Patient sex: F
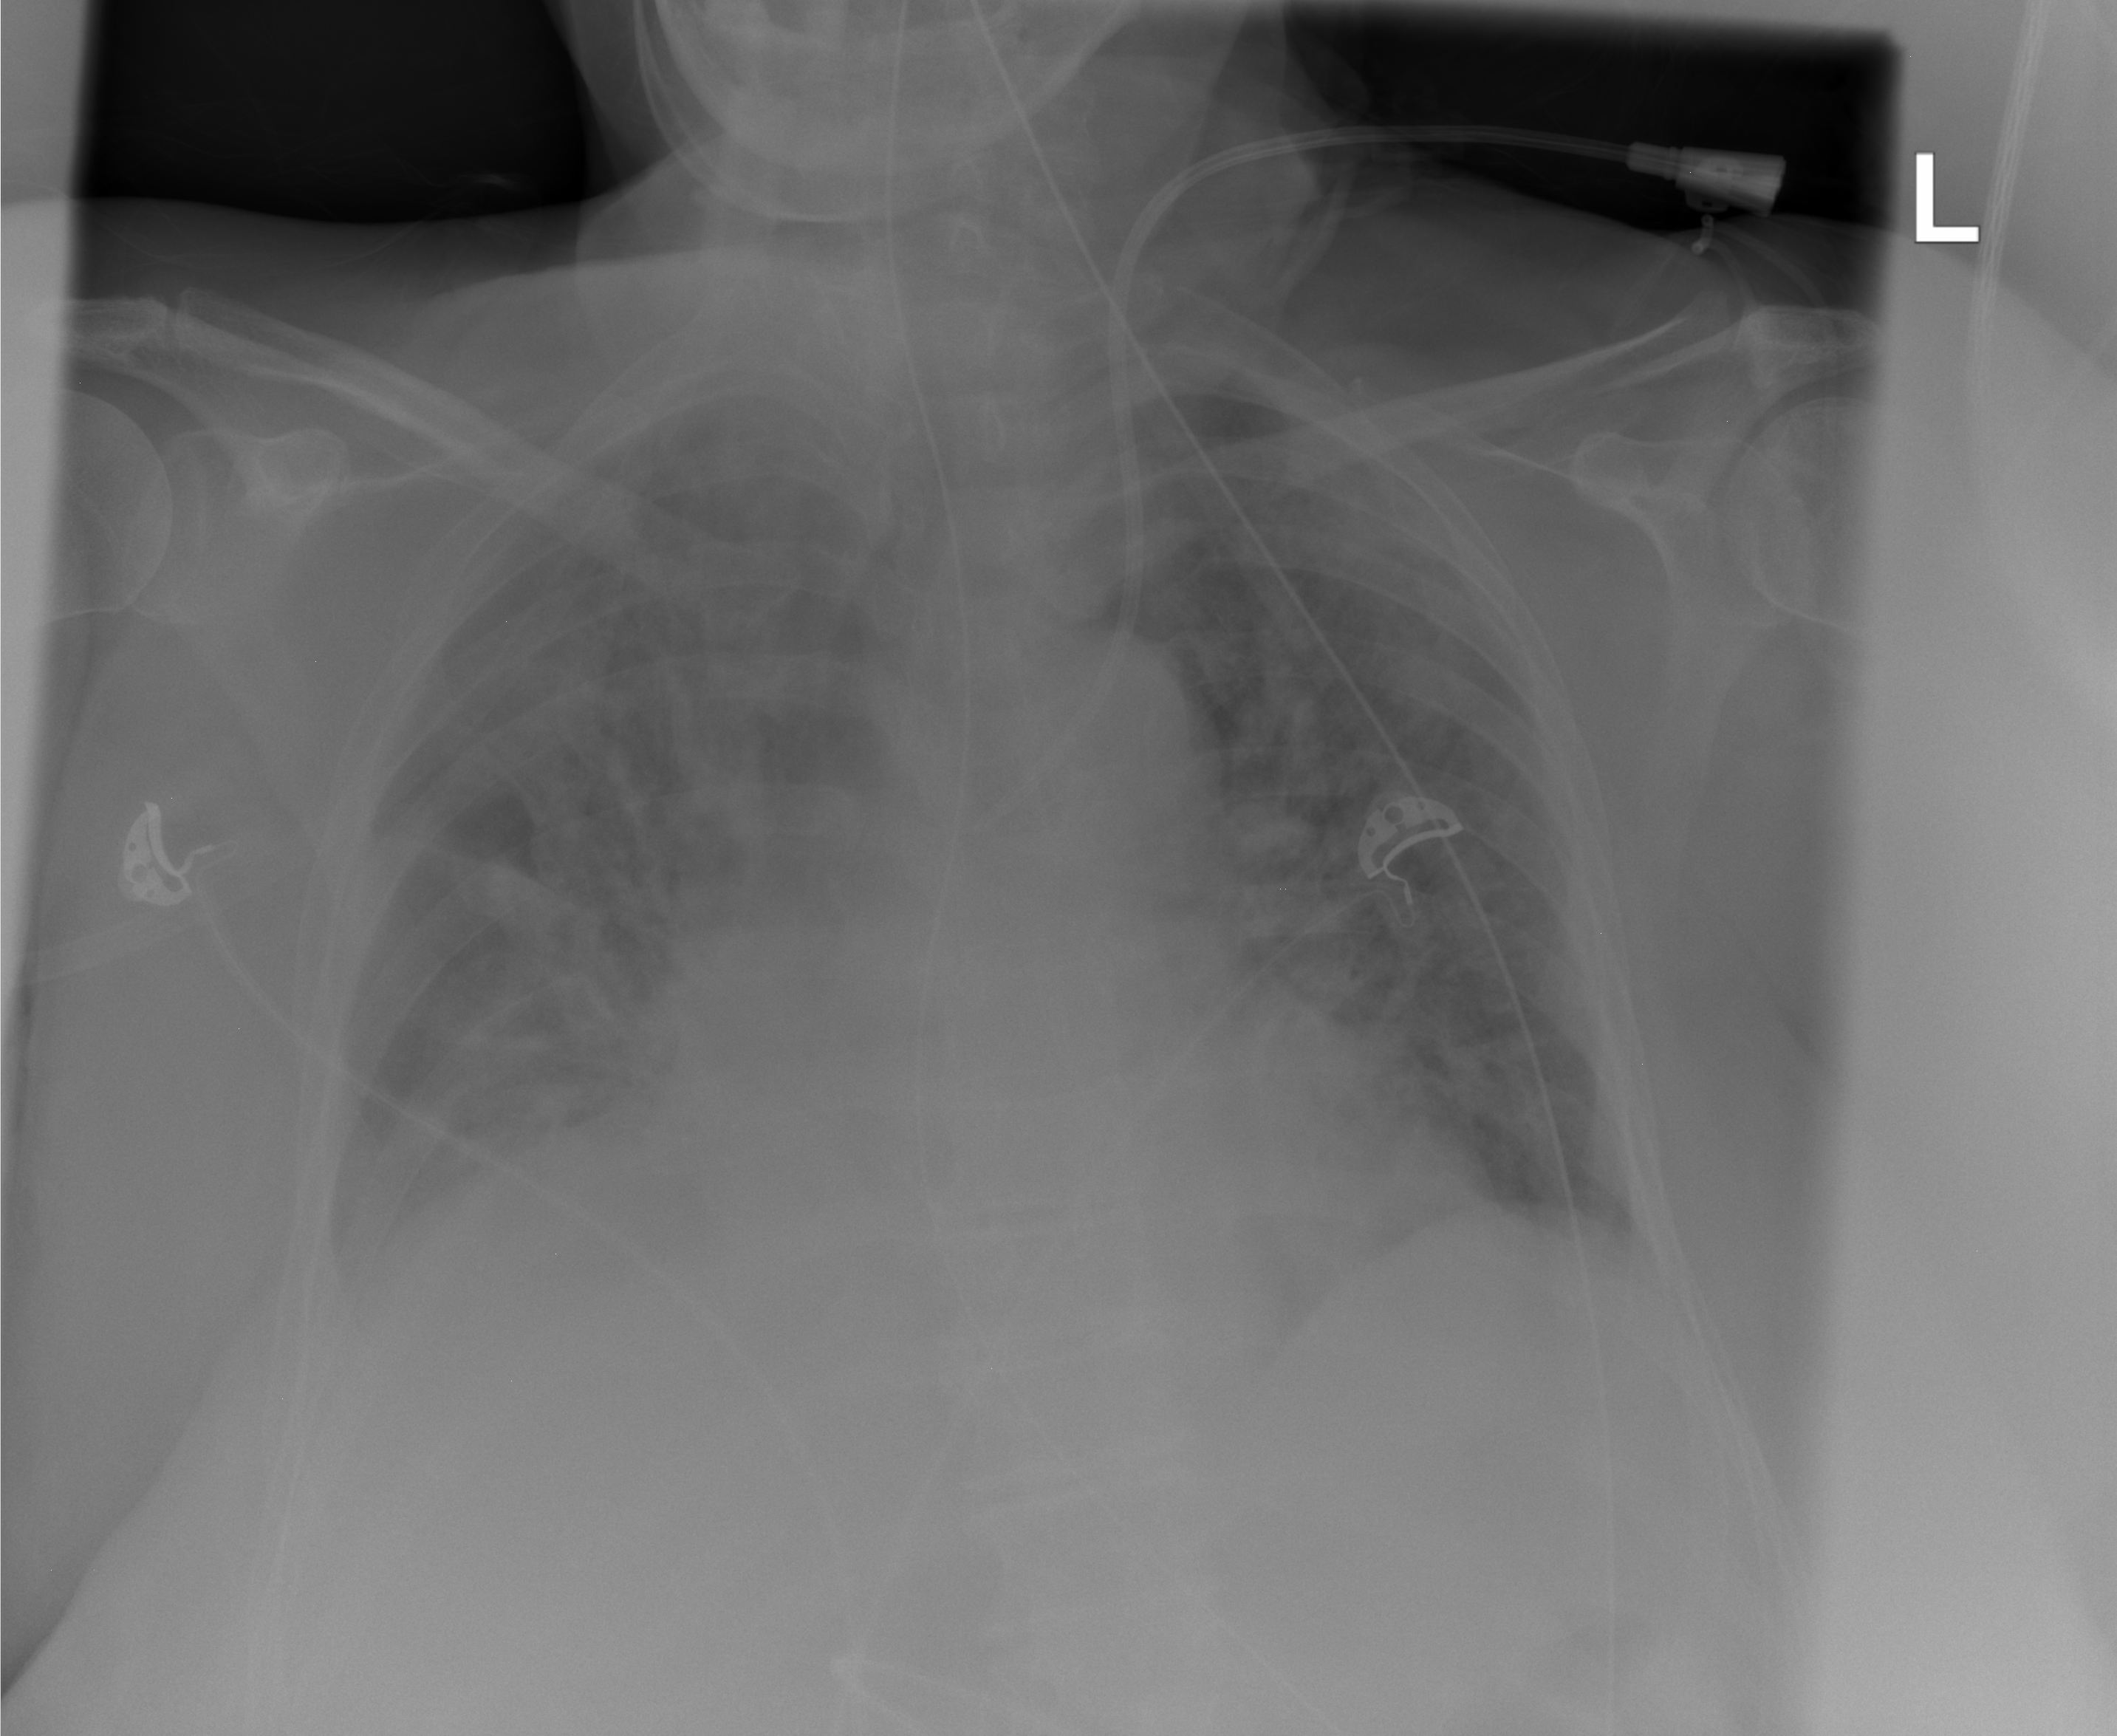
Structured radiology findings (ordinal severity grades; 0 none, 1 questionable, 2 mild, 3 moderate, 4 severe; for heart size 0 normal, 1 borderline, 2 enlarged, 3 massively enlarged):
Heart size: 2
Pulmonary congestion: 2
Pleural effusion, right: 2
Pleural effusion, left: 2
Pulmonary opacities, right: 3
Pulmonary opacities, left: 3
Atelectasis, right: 2
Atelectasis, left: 2